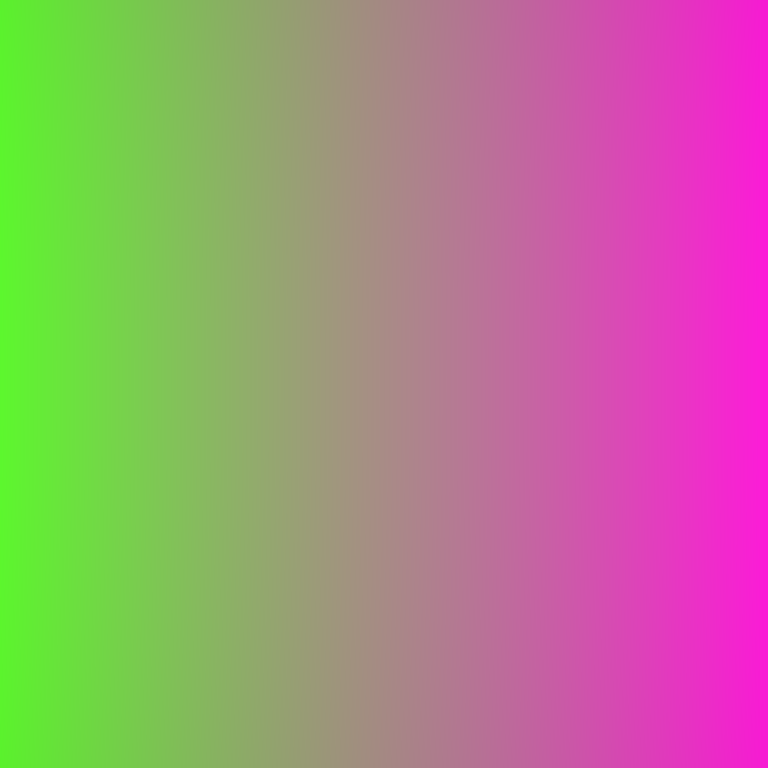
Abstract light effect, smooth gradient from bright green to vivid pink, energetic atmosphere, soft blend, no room, no furniture, no objects.